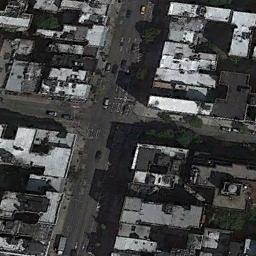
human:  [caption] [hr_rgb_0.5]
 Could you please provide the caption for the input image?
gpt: There is no zebra crossing at the intersection .

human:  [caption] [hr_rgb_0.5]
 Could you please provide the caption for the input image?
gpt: An intersection with normal traffic is between lots of neatly arranged houses .

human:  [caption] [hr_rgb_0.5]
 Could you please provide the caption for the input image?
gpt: There are many moving and waiting vehicles on the road at the intersection, Many buildings and some trees around the intersection .

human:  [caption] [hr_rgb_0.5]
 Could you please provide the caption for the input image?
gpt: There are many buildings of different shapes and sizes beside the intersection .

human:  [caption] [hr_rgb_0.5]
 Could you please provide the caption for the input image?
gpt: There are many white buildings and gray buildings around the intersection .